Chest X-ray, AP view. Patient: 67 years old, sex M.
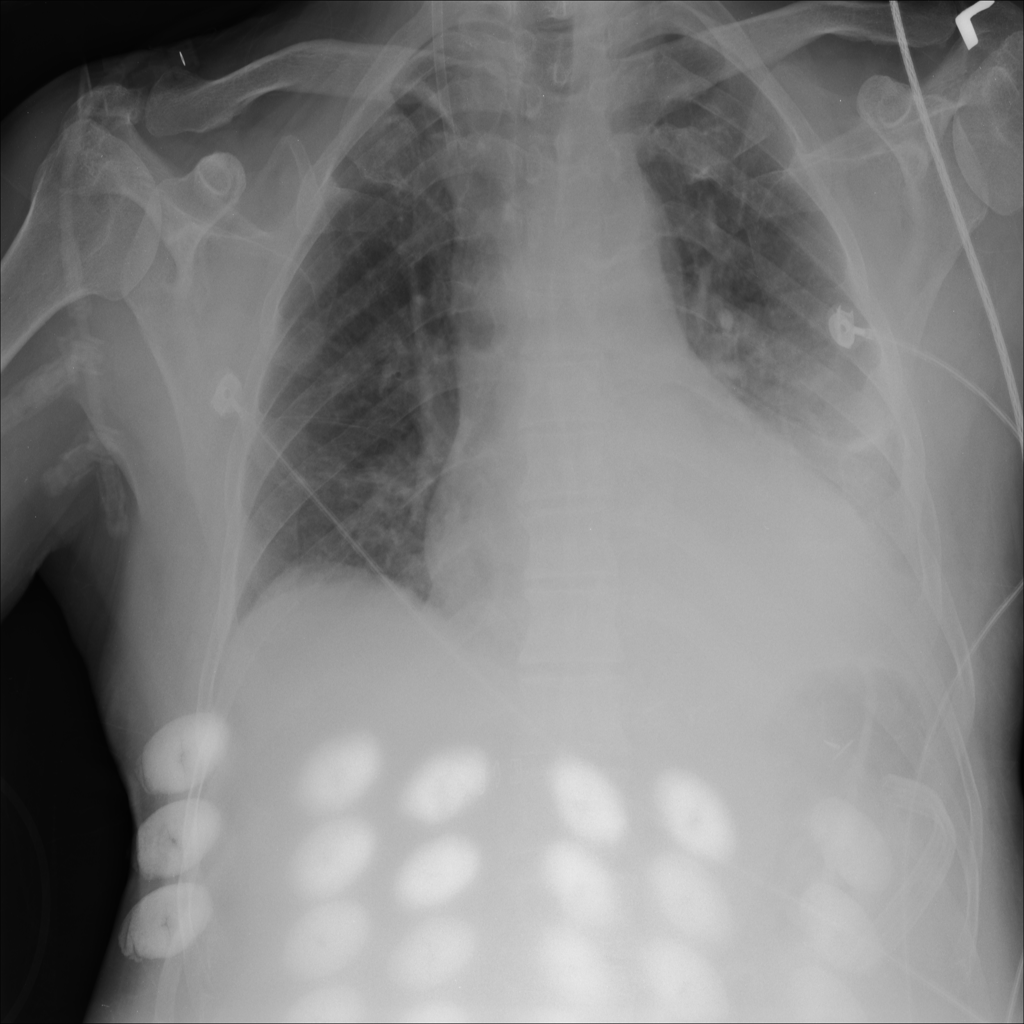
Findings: Effusion